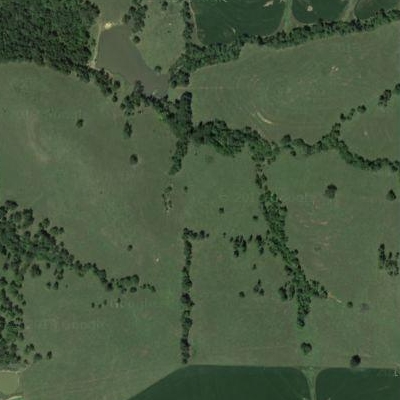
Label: aGrass